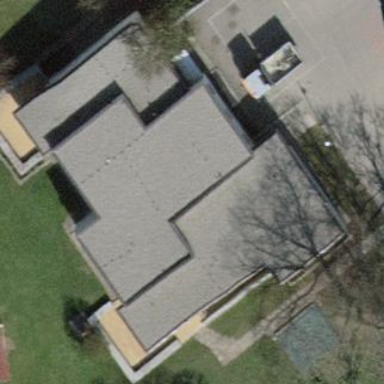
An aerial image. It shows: Flat-roofed school building.